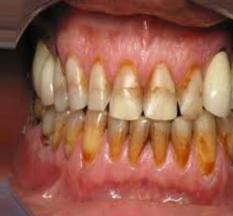
Condition: Tooth Discoloration